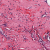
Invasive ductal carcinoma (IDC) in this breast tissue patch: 0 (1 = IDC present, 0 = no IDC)